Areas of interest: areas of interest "Ye Xin Hometown Literary Museum"
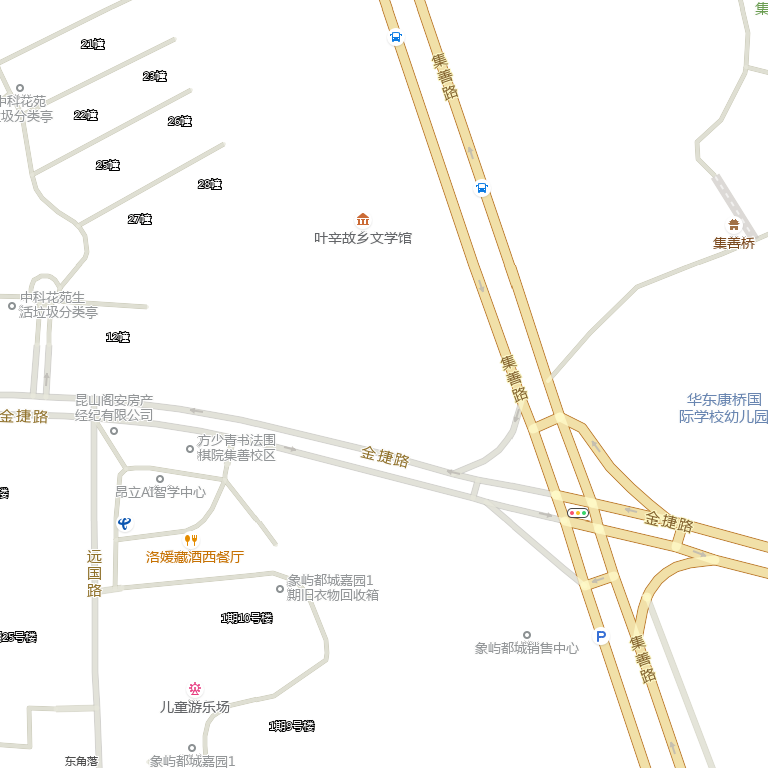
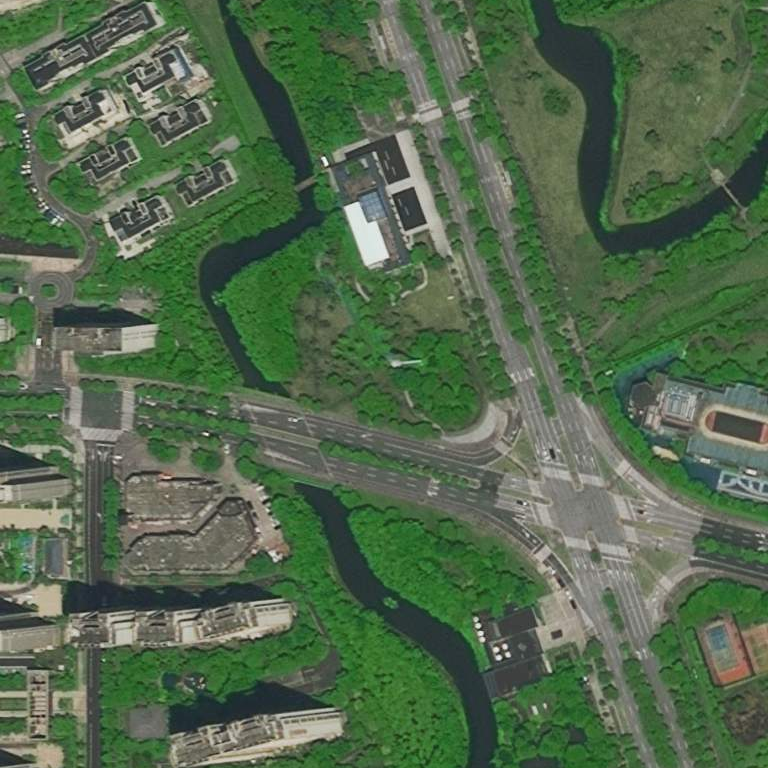